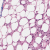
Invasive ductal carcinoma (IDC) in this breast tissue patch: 0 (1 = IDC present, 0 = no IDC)